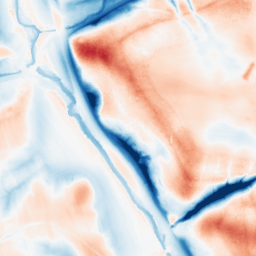
Category: trend_removal
Decomposition family: local_polynomial
Decomposition parameters: window_size: 51
degree: 1
Upsampling method: sinc_blackman
Upsampling parameters: scale: 2
kernel_size: 16
Upsampling scale: 2